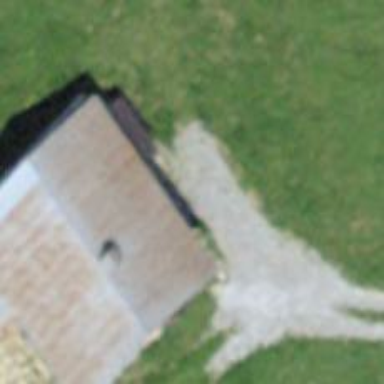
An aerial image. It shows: Cabin is depicted in the image.